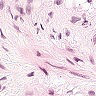
Metastatic tissue present: no